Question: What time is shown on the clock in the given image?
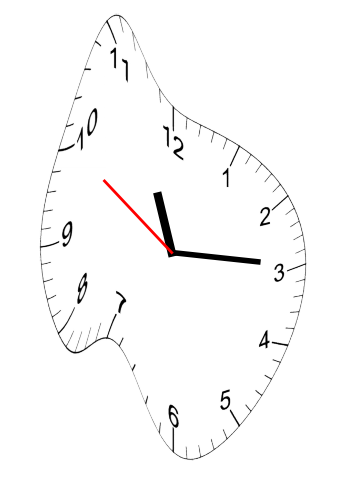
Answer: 11:14:50